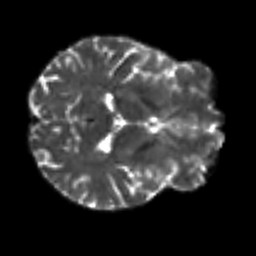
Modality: T2w
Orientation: axial
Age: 31
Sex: male
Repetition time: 8.4 s
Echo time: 0.09 s